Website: home-depot
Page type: account-selection
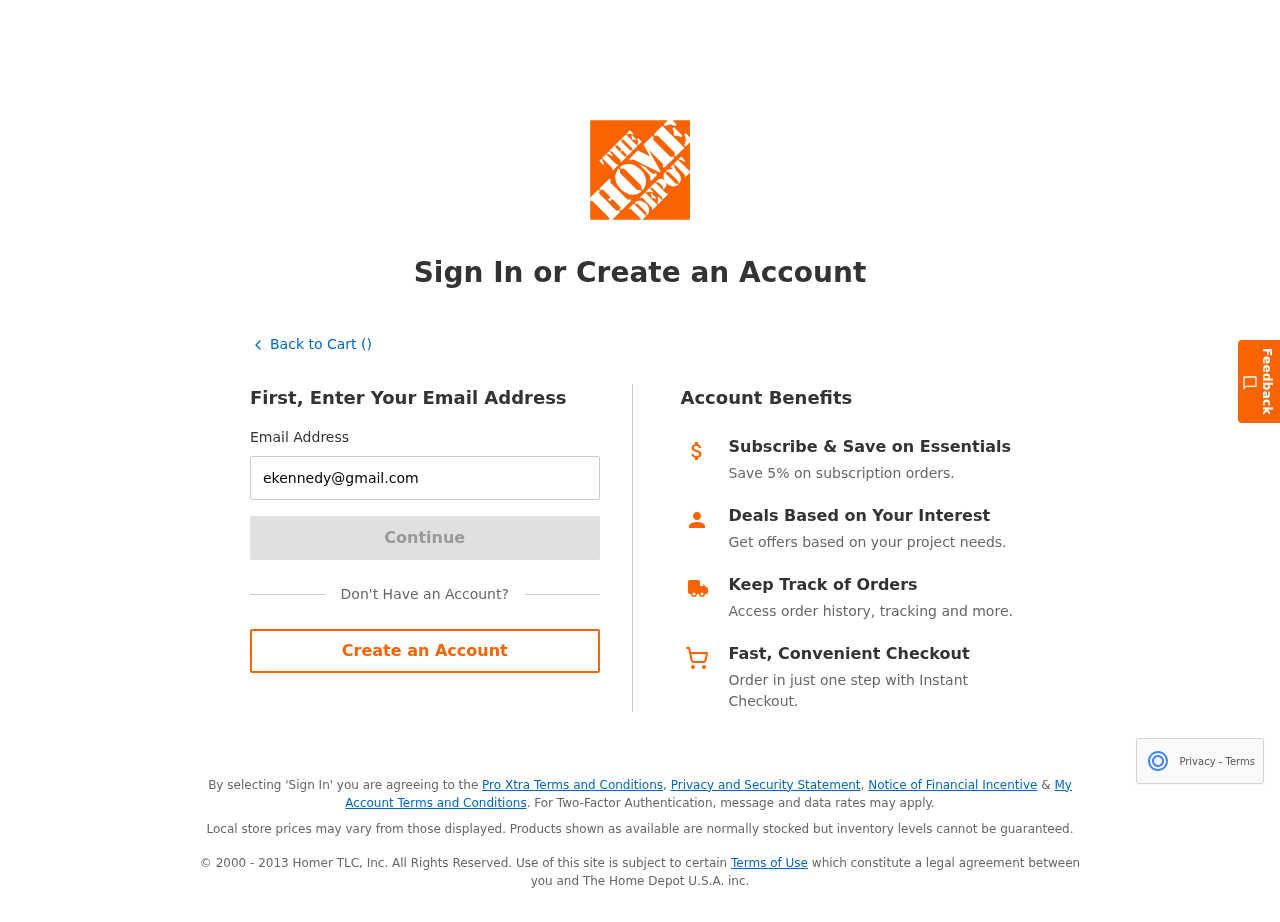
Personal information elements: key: PII_EMAIL
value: ekennedy@gmail.com